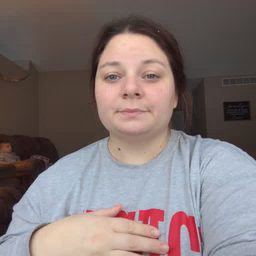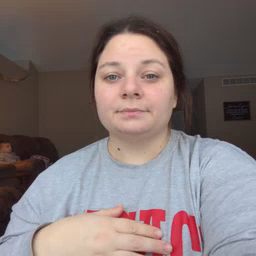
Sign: aunt